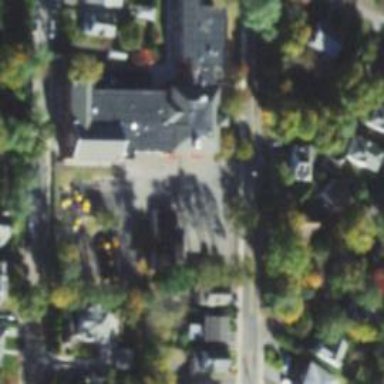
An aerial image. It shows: School.